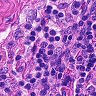
Metastatic tissue present: no